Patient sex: M
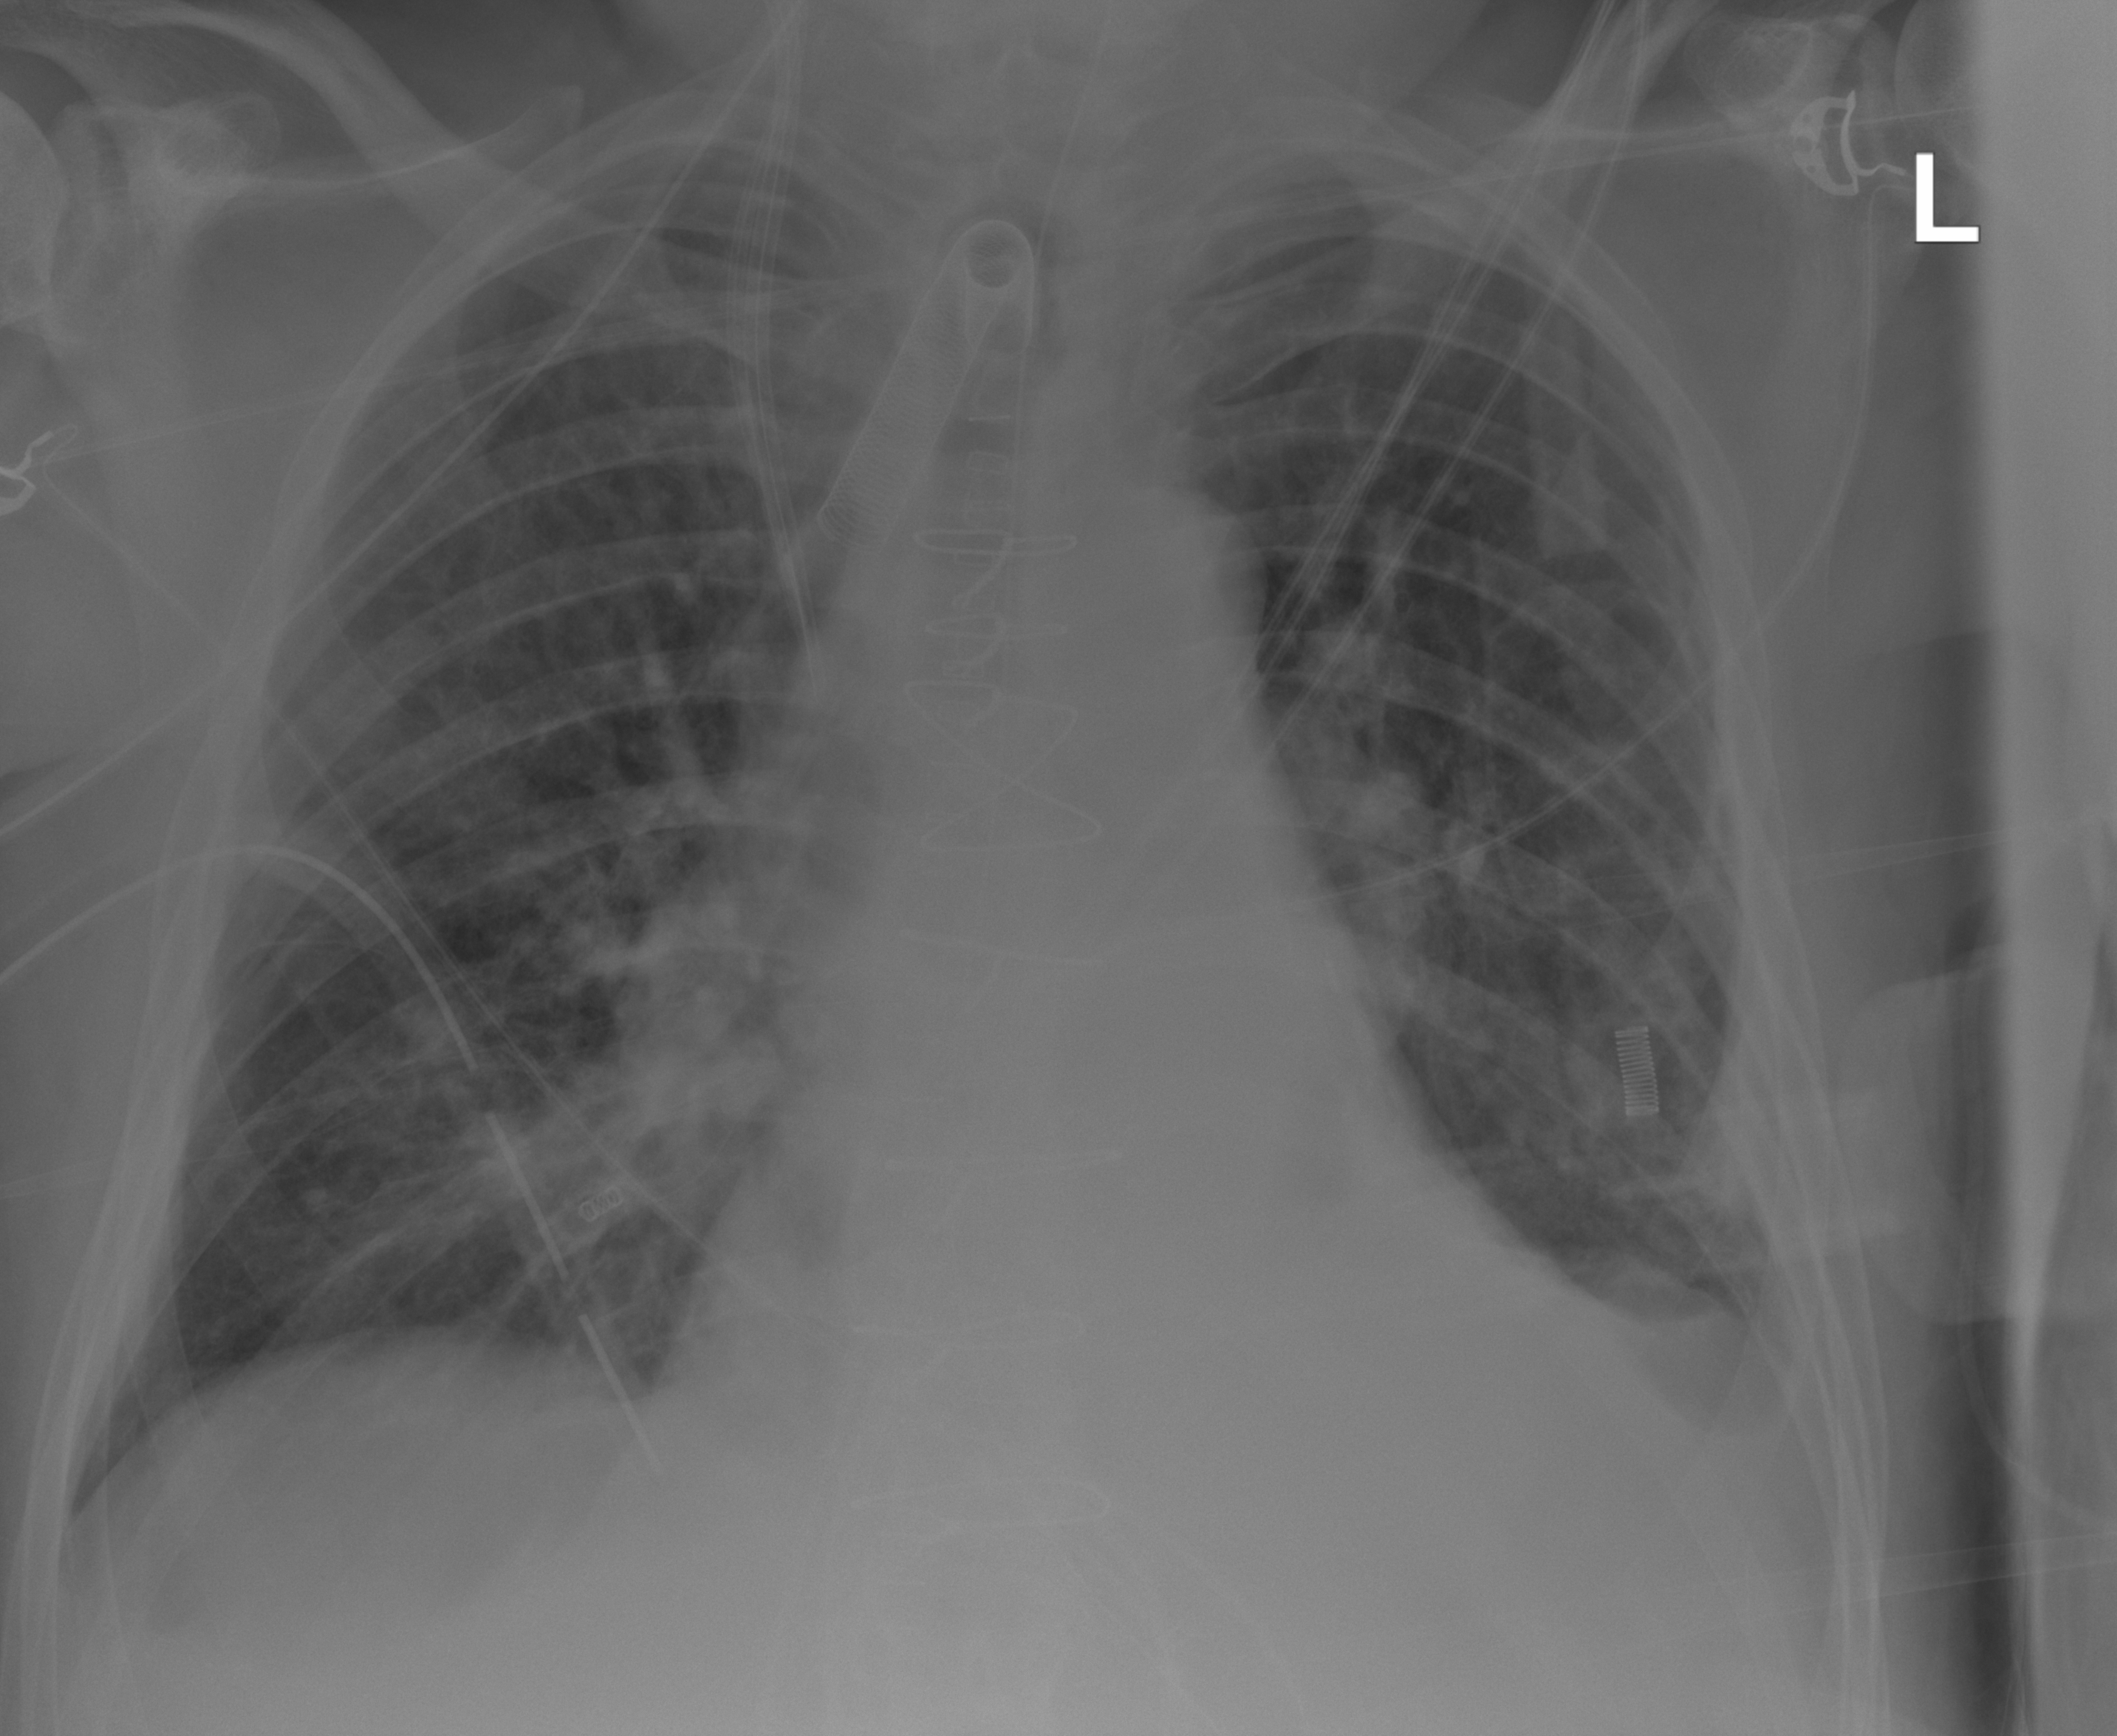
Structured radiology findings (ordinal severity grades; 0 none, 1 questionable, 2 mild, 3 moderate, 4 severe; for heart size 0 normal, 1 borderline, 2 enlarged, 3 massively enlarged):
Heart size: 2
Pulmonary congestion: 2
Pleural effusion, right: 0
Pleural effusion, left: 2
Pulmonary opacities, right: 1
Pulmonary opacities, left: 0
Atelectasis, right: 0
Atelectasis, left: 2